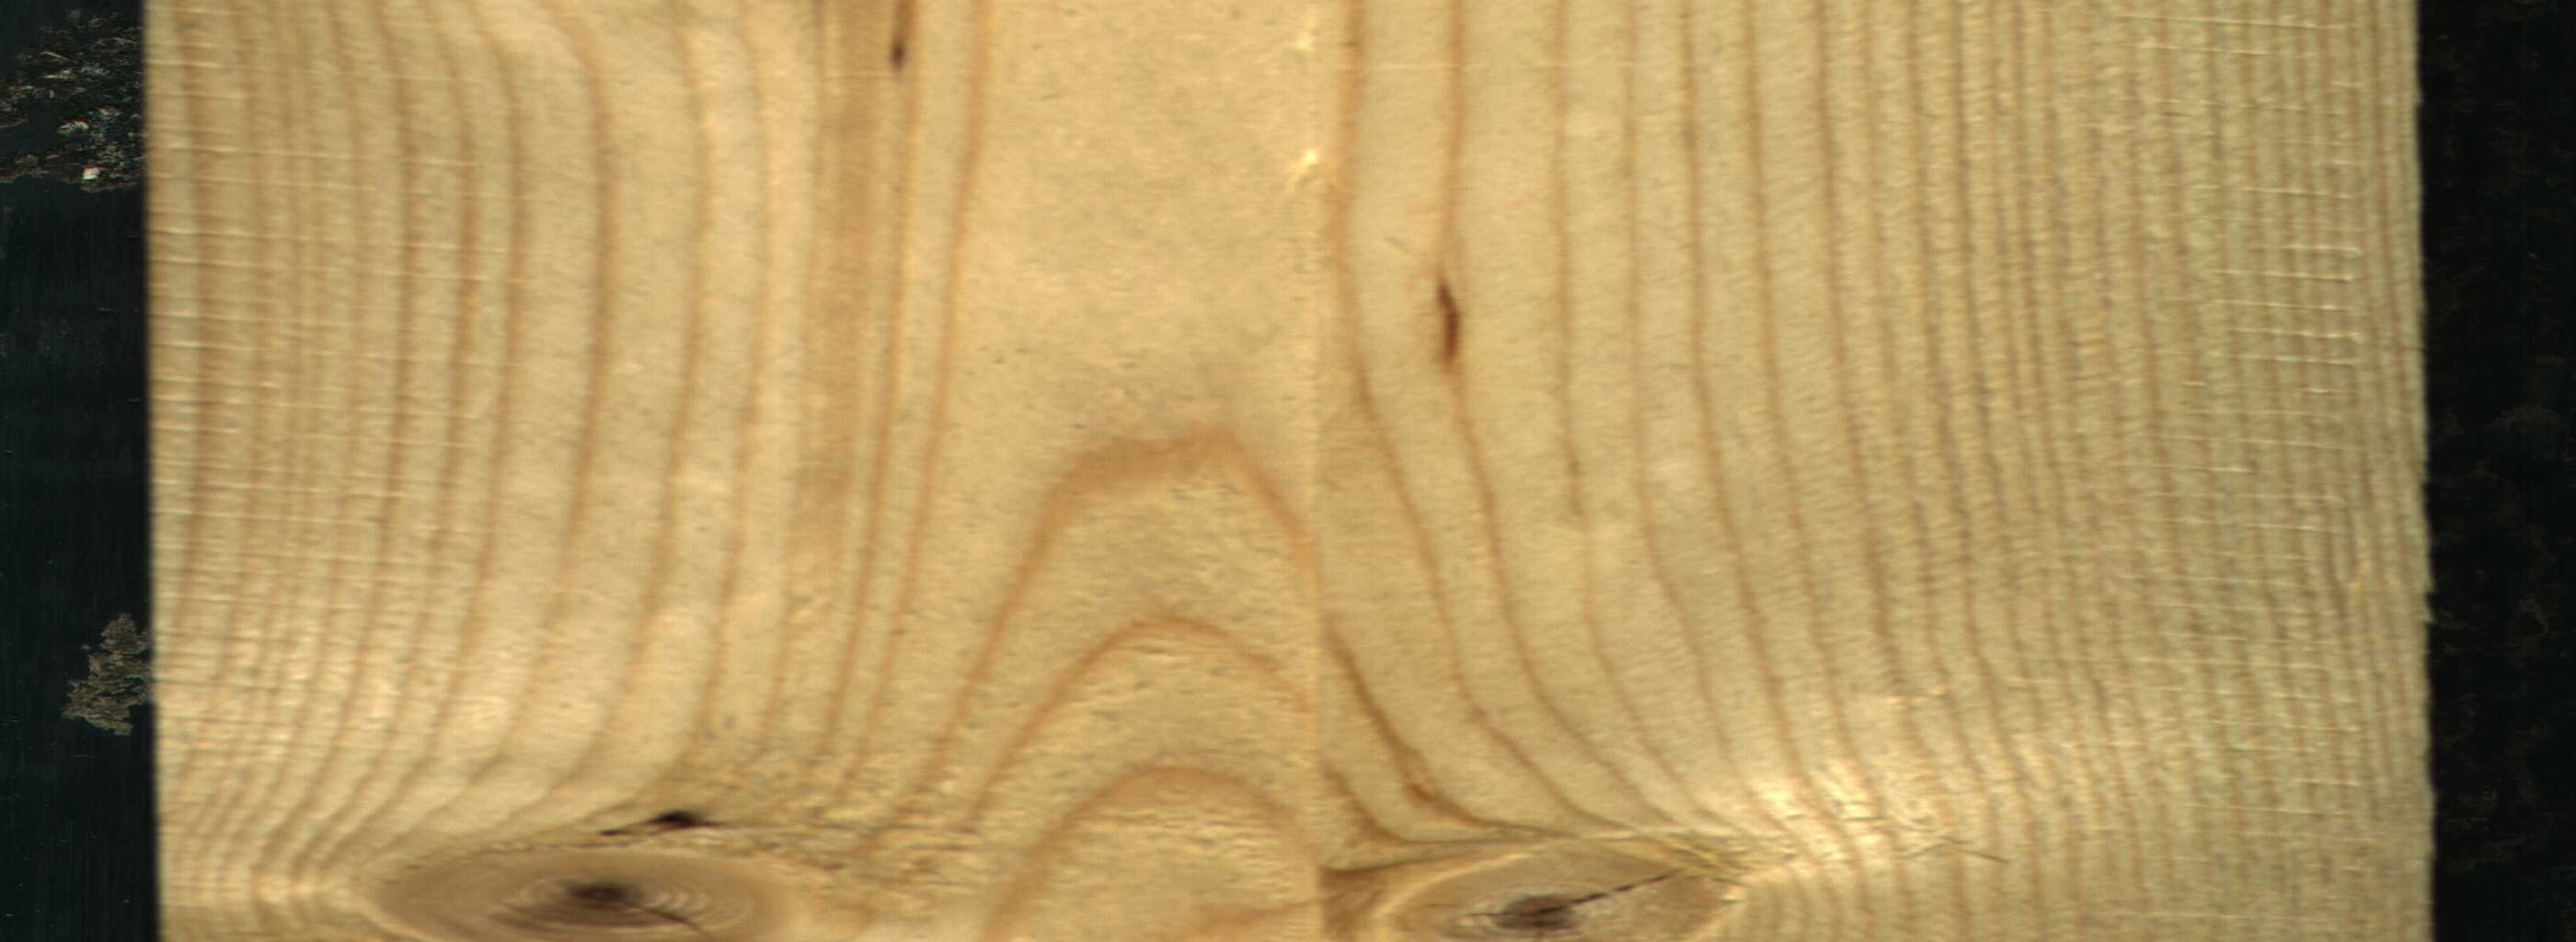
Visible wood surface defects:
resin
knot_with_crack
knot_with_crack
Dead_Knot